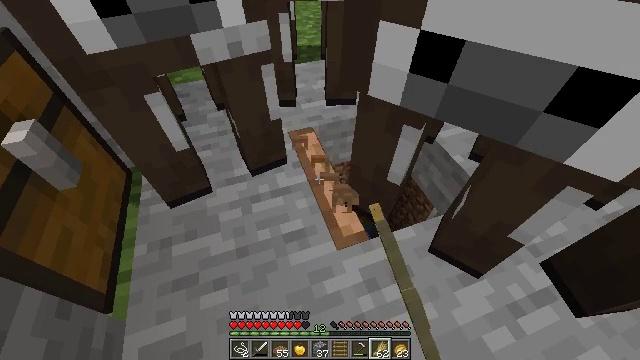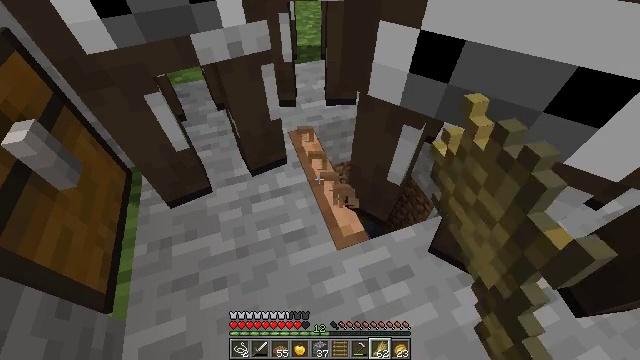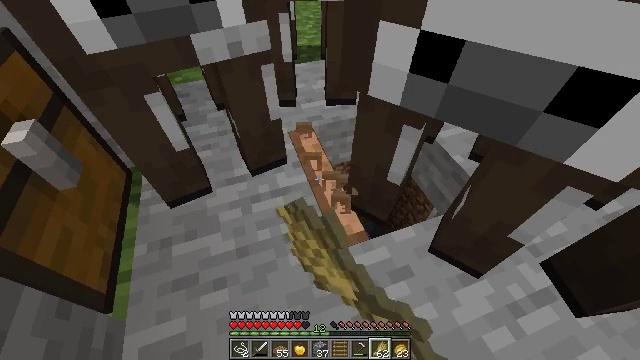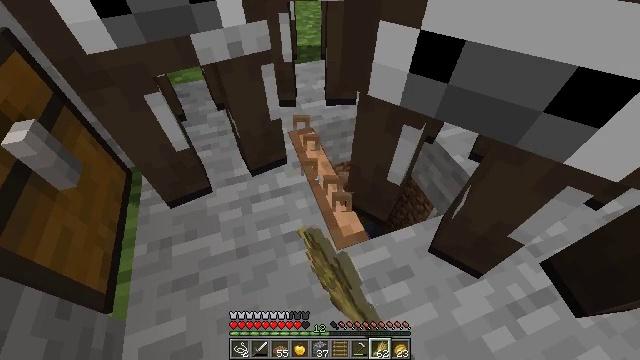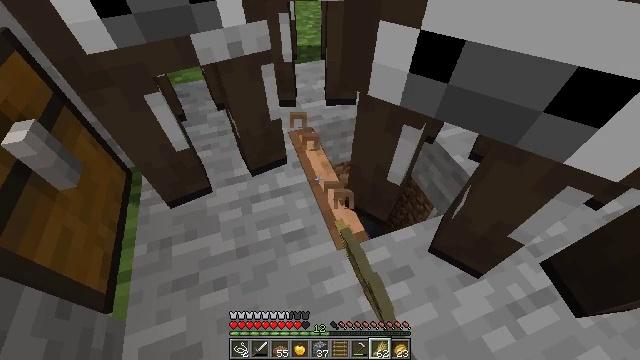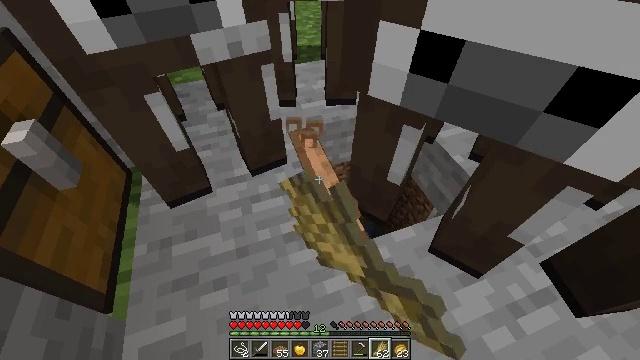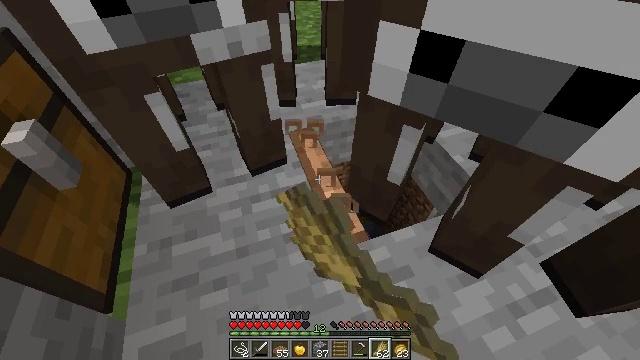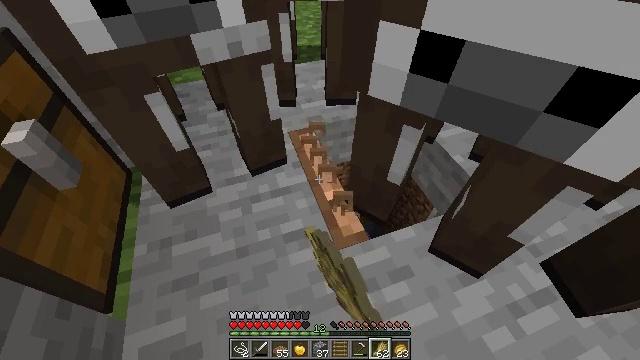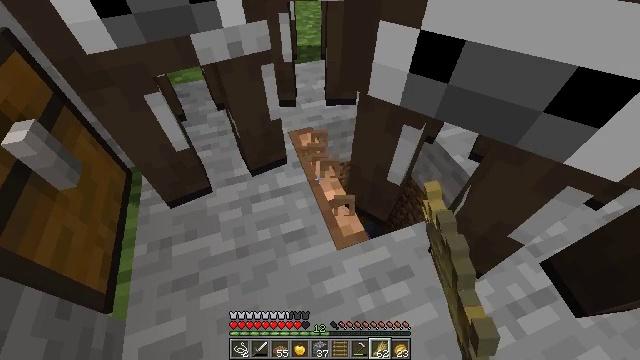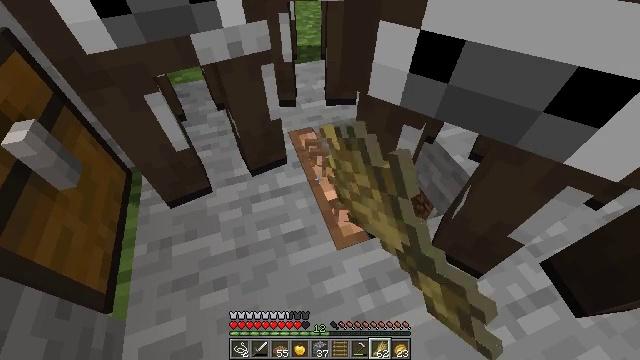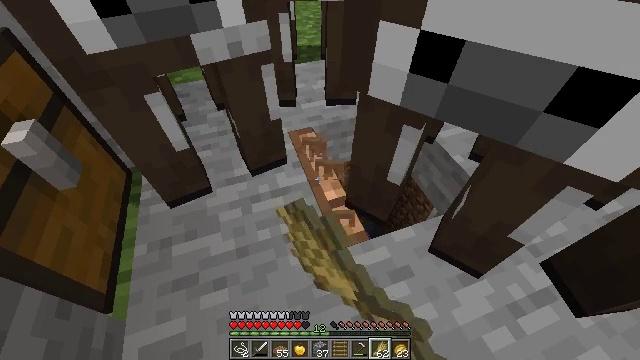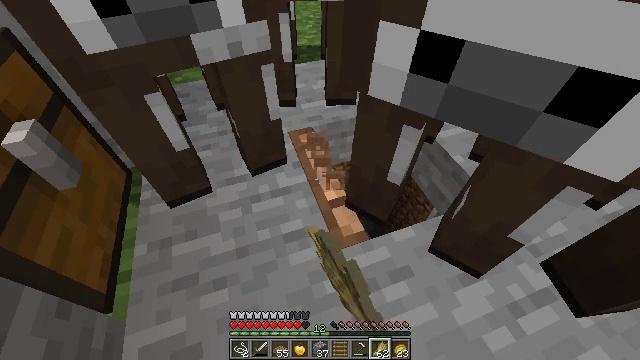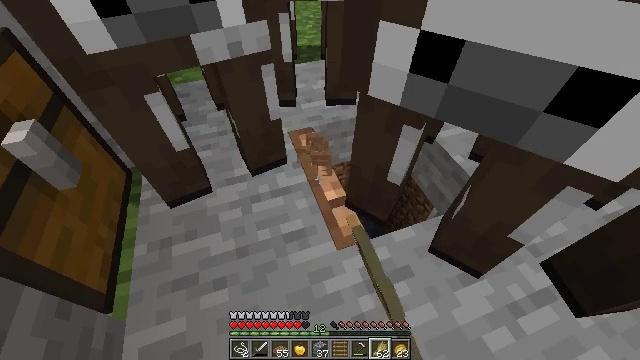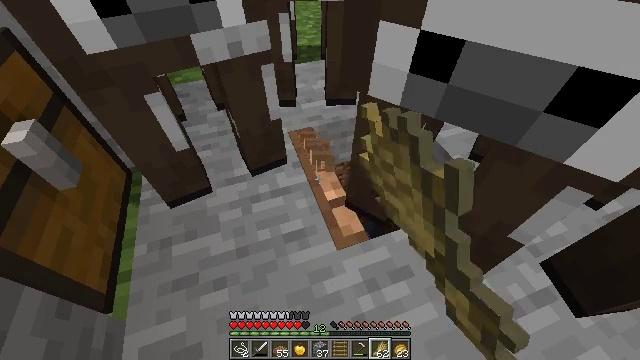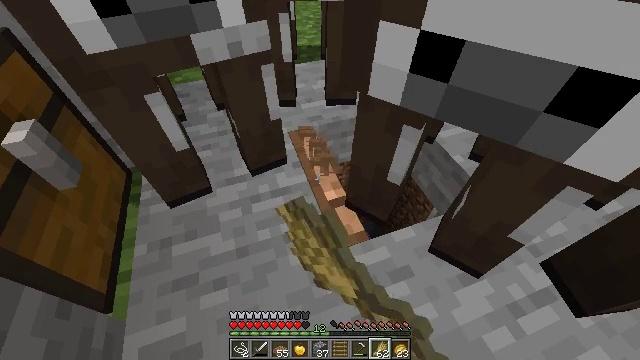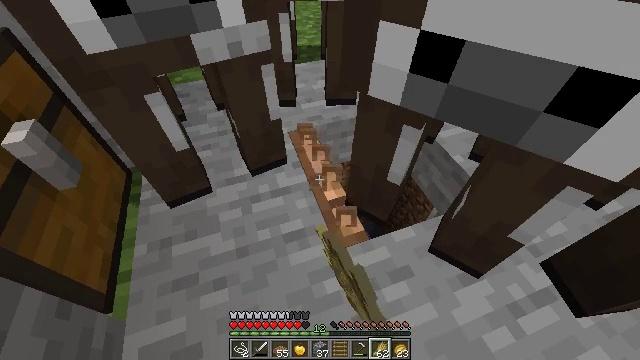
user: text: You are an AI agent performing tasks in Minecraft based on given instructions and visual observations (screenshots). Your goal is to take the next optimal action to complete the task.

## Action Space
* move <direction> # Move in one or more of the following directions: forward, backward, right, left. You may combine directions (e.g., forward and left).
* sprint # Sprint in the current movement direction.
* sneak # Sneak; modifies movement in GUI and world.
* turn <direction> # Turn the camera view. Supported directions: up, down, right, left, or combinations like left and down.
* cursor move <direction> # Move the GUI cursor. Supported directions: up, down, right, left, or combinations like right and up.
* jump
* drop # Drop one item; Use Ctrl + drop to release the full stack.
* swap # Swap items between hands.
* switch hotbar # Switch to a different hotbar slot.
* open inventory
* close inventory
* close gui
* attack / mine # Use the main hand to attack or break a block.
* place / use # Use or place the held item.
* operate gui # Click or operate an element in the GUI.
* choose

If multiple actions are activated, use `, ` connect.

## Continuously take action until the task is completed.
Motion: motion action
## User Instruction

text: Remove the jungle trapdoor from the structure.
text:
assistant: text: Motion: sneak, attack / mine
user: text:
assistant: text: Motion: sneak, attack / mine
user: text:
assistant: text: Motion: sneak, attack / mine
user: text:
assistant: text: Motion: sneak, attack / mine
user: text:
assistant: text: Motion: sneak, attack / mine
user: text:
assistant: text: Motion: sneak, attack / mine
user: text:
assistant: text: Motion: sneak, attack / mine
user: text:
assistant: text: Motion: sneak, attack / mine
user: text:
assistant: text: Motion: sneak, attack / mine
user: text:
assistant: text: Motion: sneak, attack / mine
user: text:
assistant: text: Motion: sneak, attack / mine
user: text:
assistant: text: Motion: sneak, attack / mine
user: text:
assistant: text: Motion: sneak, attack / mine
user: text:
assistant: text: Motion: sneak, attack / mine
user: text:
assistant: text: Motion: sneak, attack / mine
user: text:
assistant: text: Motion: sneak, attack / mine
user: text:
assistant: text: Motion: sneak, attack / mine
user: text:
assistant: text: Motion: sneak, attack / mine
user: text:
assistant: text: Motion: sneak, attack / mine
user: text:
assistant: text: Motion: sneak, attack / mine
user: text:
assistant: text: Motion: sneak, attack / mine
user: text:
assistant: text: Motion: sneak, attack / mine
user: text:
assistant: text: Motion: sneak, attack / mine
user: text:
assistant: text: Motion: sneak, attack / mine
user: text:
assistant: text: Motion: sneak, attack / mine
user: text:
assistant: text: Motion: sneak, attack / mine
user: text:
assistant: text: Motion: sneak, attack / mine
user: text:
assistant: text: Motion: sneak, attack / mine
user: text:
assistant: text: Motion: sneak, attack / mine
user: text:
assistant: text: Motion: sneak, attack / mine